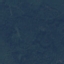
Land use / land cover class: Forest